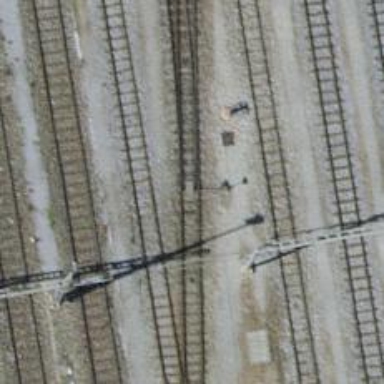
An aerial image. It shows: Railway switch.